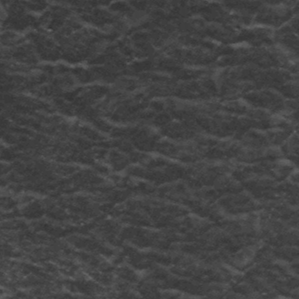
Label: frost